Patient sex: F
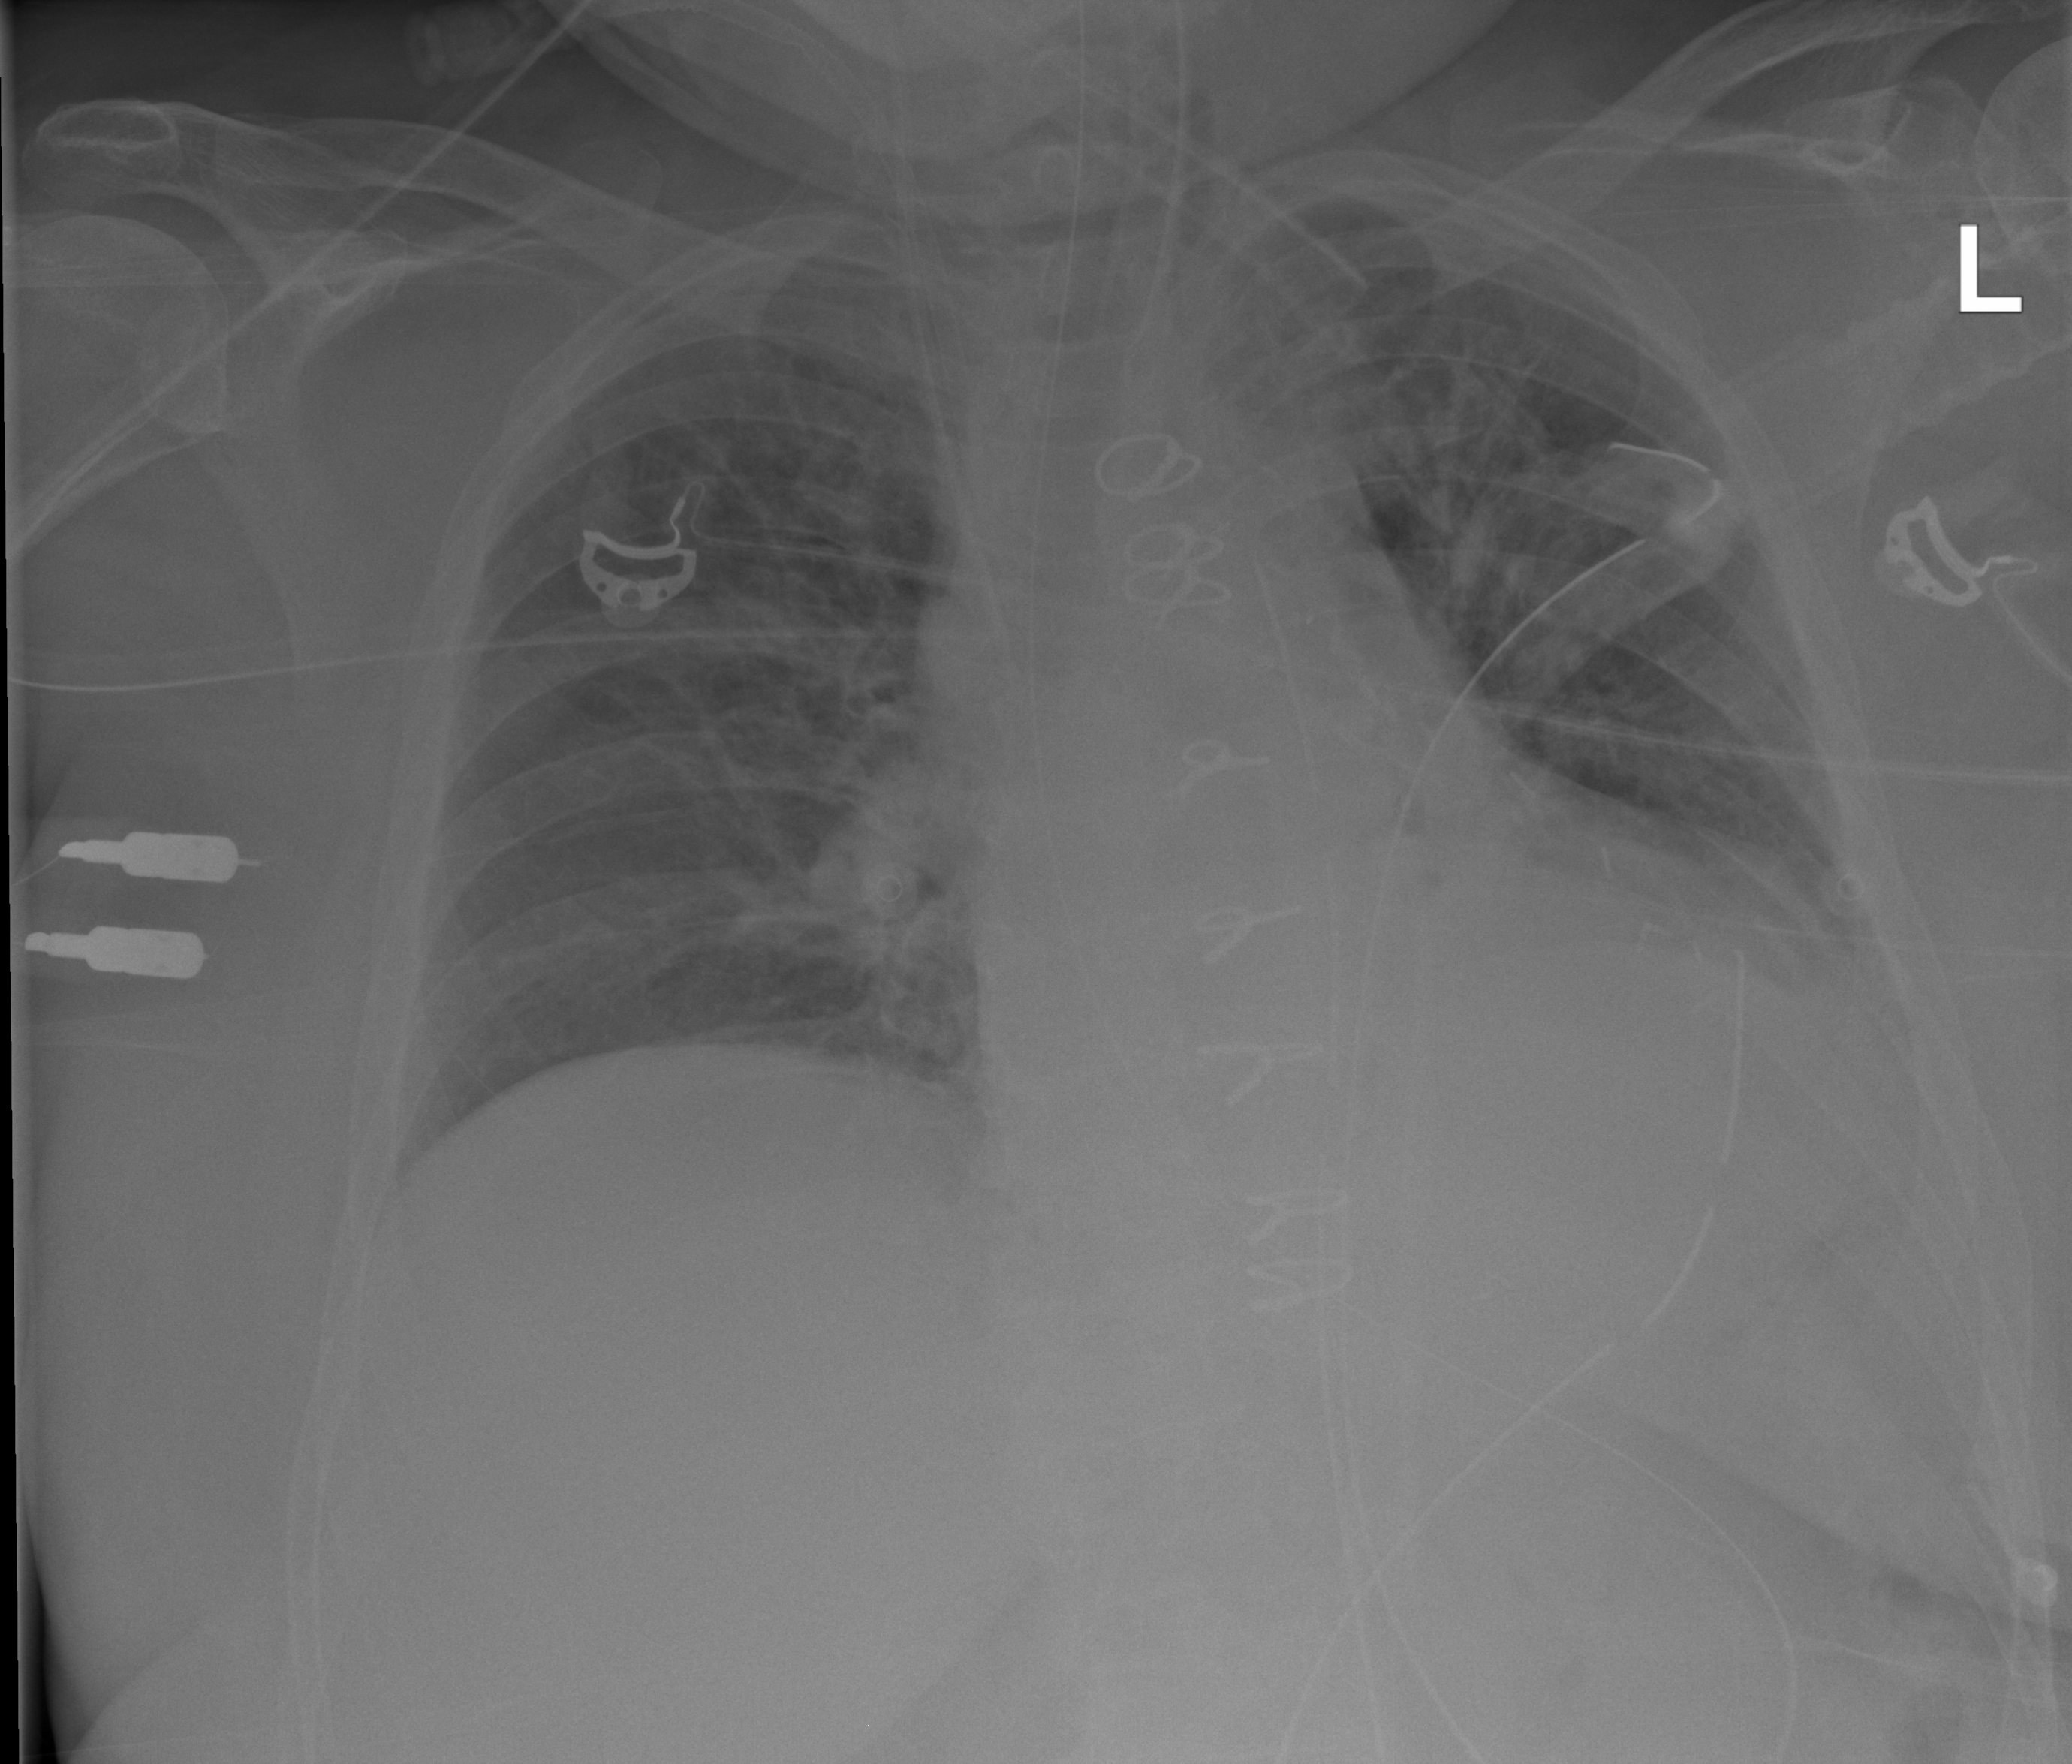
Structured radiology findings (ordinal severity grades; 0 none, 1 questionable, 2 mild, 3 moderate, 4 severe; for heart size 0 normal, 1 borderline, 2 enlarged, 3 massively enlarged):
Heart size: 1
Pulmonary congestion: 1
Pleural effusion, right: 0
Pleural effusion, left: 0
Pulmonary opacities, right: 0
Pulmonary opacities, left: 0
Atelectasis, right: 0
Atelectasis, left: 2